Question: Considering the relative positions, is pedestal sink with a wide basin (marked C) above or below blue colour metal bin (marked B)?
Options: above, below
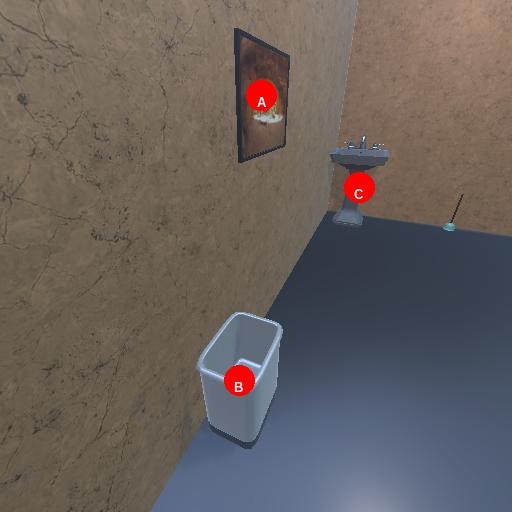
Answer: above